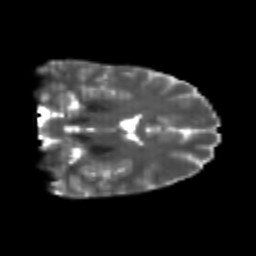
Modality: T2w
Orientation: coronal
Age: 23
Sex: female
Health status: healthy
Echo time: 0.074 s